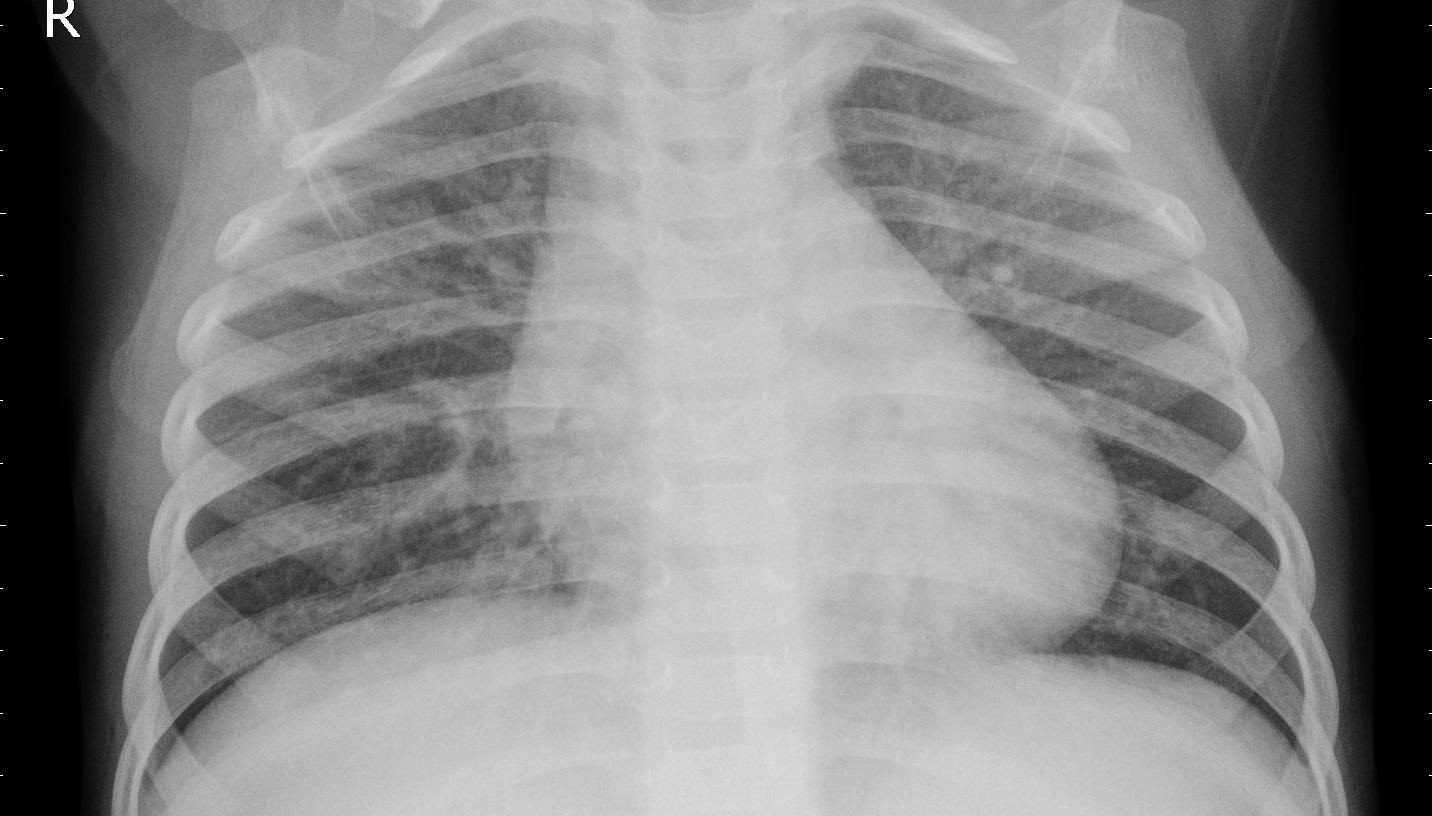
Diagnosis: PNEUMONIA